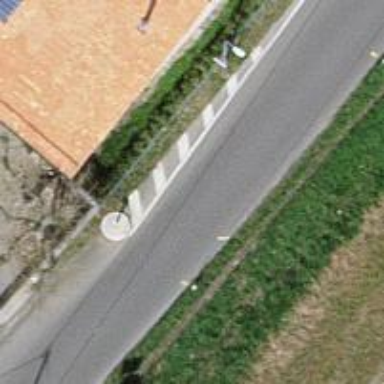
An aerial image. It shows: Traffic calming feature called choker.